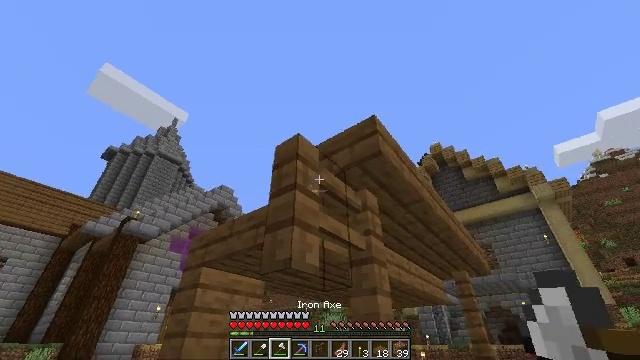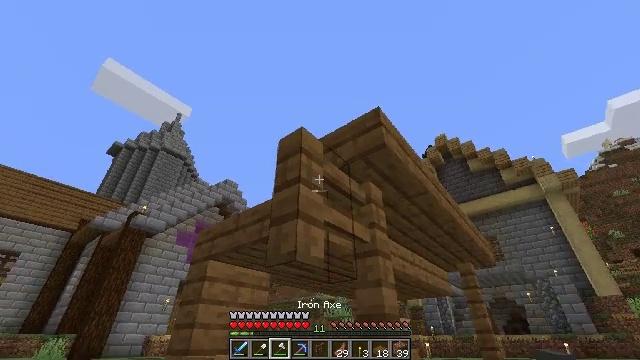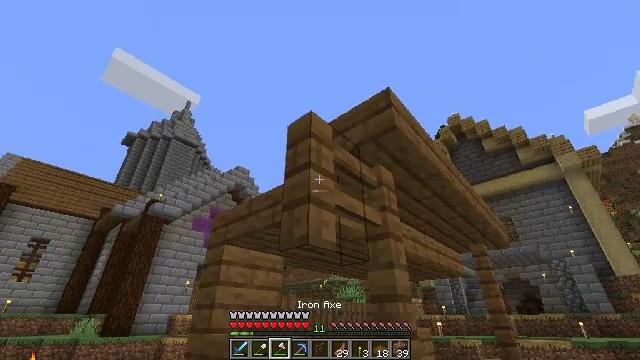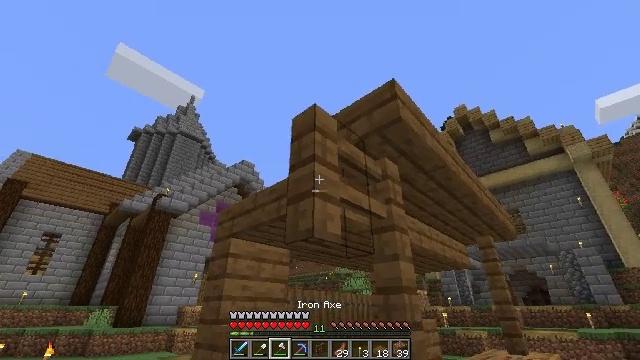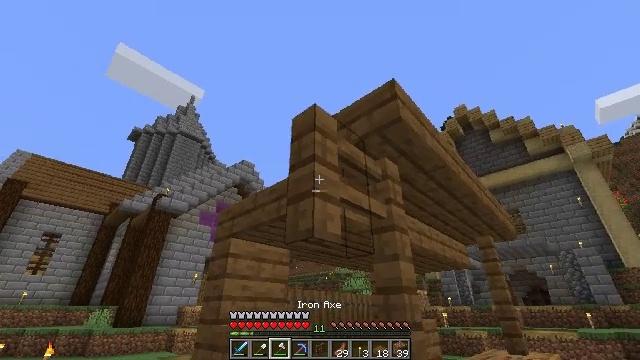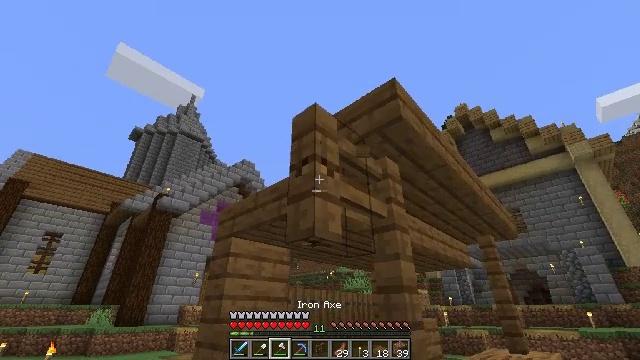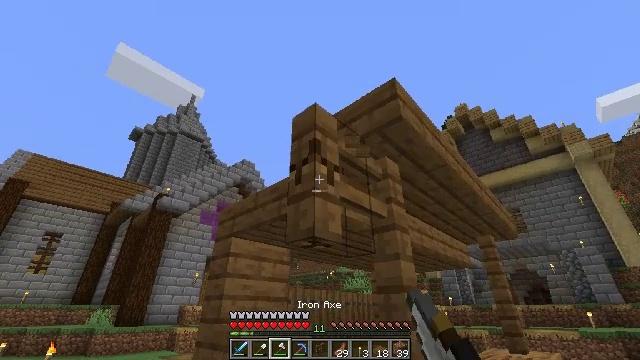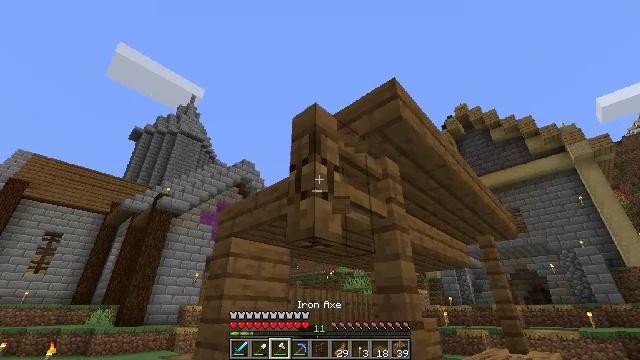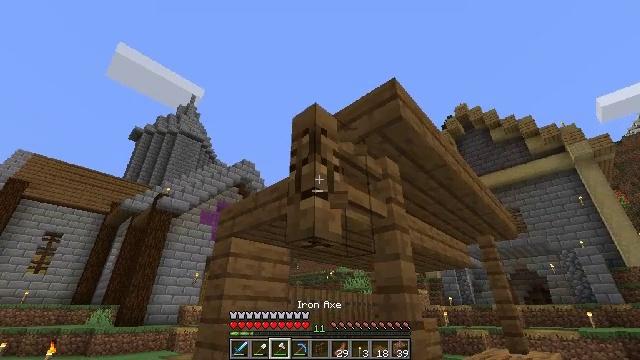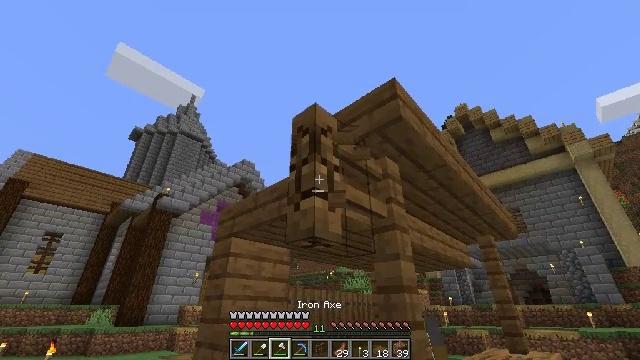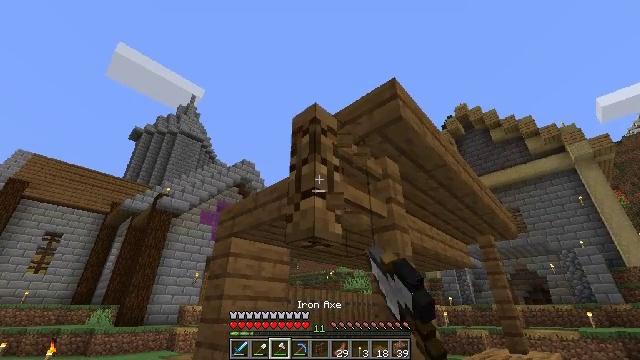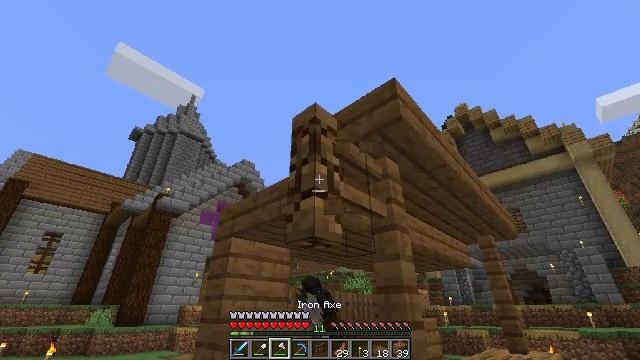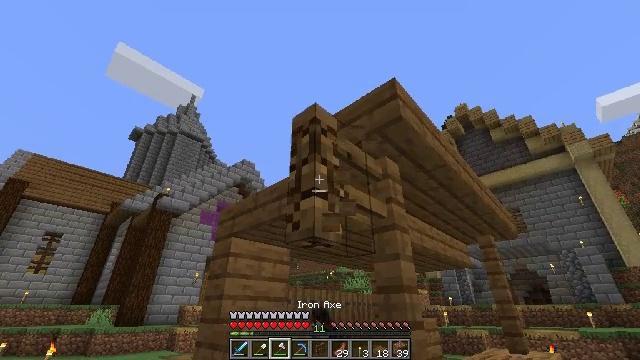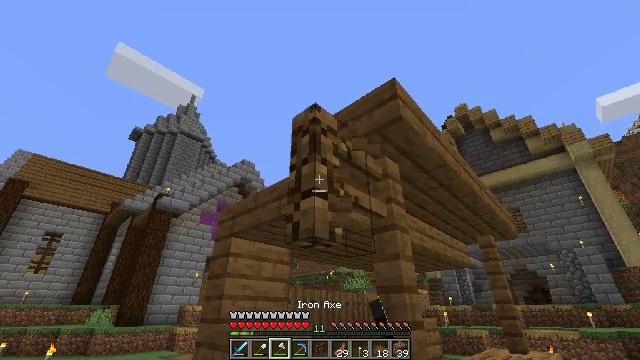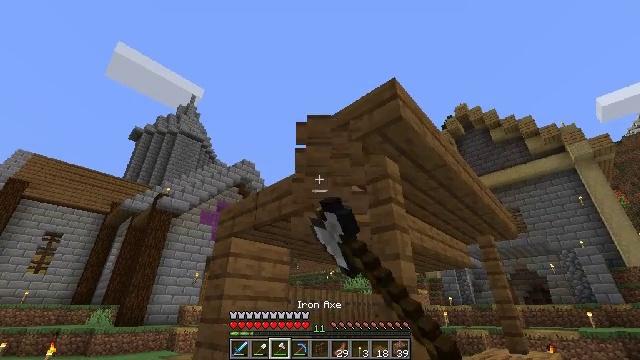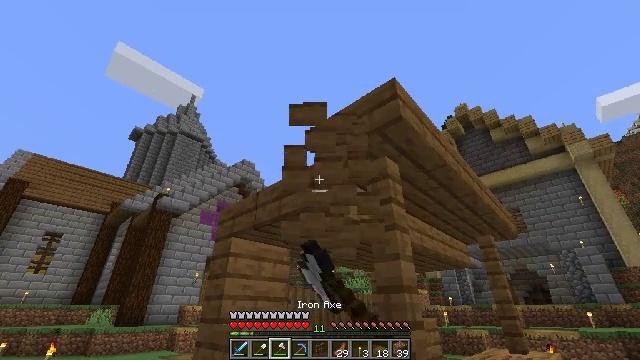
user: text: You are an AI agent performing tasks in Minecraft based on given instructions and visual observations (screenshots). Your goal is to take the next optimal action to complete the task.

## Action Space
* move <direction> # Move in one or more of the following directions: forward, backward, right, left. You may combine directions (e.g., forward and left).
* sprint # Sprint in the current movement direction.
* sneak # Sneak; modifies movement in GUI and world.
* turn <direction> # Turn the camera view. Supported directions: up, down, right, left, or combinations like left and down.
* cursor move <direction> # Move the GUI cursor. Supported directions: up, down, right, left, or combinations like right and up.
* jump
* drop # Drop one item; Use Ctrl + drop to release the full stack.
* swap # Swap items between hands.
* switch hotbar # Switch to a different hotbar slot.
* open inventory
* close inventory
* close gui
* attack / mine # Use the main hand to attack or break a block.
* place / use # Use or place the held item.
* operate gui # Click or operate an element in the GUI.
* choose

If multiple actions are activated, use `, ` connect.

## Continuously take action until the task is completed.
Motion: motion action
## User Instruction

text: Mine the spruce fence.
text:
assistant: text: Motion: turn left and down
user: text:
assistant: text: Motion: turn left and down
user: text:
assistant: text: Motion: turn left and down
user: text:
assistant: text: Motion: no_op
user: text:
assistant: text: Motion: attack / mine
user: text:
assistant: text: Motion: attack / mine
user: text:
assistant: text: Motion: attack / mine
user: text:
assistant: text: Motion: attack / mine
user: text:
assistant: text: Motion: attack / mine
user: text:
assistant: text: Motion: attack / mine
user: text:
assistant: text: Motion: attack / mine
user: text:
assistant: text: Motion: attack / mine
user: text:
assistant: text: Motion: attack / mine
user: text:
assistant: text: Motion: attack / mine
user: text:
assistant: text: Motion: attack / mine
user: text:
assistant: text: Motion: attack / mine
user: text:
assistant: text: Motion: attack / mine
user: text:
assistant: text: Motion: attack / mine
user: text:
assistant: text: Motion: attack / mine